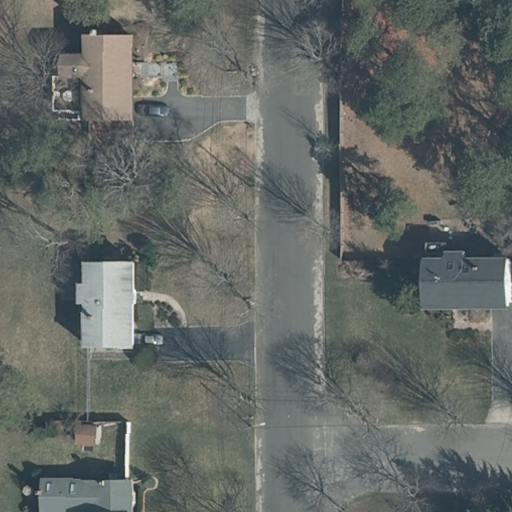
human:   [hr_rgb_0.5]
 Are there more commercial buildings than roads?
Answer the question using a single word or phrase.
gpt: no

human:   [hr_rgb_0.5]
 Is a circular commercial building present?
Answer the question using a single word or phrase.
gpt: no

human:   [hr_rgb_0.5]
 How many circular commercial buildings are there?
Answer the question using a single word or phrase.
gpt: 0

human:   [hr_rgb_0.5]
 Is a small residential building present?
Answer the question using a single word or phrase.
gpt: no

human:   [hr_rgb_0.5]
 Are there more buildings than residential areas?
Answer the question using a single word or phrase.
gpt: yes

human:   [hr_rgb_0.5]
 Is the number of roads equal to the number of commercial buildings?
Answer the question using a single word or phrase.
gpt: no

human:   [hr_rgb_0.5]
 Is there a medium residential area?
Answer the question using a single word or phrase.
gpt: no

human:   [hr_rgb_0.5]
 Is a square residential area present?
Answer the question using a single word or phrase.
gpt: no

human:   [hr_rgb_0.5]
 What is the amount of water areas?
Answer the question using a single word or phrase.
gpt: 0

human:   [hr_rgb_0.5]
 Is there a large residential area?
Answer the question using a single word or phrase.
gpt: yes

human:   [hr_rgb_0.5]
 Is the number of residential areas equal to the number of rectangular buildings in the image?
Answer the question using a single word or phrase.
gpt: yes

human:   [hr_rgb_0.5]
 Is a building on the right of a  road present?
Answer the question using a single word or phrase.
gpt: yes

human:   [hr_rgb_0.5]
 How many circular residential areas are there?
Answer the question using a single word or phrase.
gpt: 0

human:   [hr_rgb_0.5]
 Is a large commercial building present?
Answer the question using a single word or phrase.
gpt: no

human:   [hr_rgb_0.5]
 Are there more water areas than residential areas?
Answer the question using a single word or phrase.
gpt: no

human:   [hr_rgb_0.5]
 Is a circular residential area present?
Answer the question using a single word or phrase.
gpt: no

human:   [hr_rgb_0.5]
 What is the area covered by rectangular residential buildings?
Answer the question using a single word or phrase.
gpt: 211m2

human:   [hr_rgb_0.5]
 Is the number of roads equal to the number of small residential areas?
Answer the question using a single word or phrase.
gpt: no

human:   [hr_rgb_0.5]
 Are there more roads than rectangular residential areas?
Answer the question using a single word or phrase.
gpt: yes

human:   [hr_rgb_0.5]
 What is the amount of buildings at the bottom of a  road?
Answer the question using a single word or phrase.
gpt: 2

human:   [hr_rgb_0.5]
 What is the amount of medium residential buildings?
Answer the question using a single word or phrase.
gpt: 4

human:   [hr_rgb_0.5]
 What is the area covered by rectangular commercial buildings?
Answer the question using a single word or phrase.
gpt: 0m2

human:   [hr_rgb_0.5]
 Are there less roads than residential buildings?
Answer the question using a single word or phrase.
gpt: yes

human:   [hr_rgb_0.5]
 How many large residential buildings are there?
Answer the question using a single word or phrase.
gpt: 0

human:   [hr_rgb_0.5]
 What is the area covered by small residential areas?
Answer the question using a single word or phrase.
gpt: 0m2

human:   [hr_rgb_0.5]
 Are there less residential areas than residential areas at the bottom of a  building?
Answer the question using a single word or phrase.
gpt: no

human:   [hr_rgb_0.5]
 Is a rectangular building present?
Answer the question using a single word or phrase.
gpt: yes

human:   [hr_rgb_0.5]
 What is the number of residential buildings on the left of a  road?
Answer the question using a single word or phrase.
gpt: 3

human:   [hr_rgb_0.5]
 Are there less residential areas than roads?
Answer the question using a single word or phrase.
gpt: yes

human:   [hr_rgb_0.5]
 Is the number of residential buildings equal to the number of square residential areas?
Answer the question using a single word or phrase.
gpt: no

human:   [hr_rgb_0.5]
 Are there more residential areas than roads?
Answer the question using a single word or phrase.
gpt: no

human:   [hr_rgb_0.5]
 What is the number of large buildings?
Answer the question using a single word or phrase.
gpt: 0

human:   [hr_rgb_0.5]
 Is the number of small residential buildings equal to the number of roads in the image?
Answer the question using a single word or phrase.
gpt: no

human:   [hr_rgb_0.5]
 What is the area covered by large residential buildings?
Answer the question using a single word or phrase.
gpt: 0m2

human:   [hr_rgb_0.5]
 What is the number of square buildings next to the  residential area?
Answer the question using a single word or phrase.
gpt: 0

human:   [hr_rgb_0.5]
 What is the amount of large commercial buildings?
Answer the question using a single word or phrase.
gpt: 0